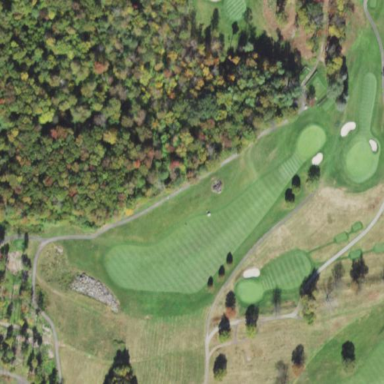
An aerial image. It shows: Blue tee on golf course.